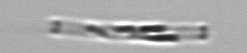
Label: Cerataulina_pelagica